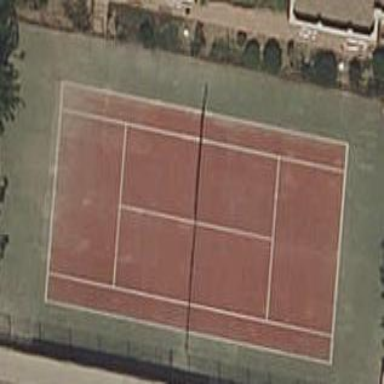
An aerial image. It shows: Tennis court in leisure pitch.